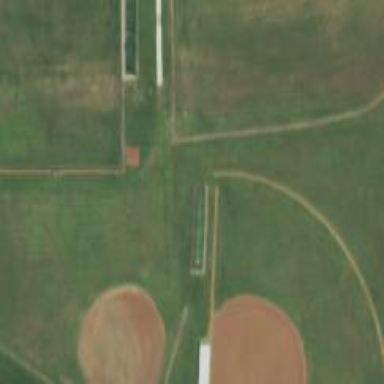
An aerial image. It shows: Baseball pitch for leisure land.